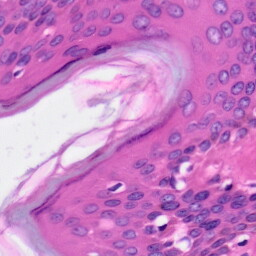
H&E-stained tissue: Skin